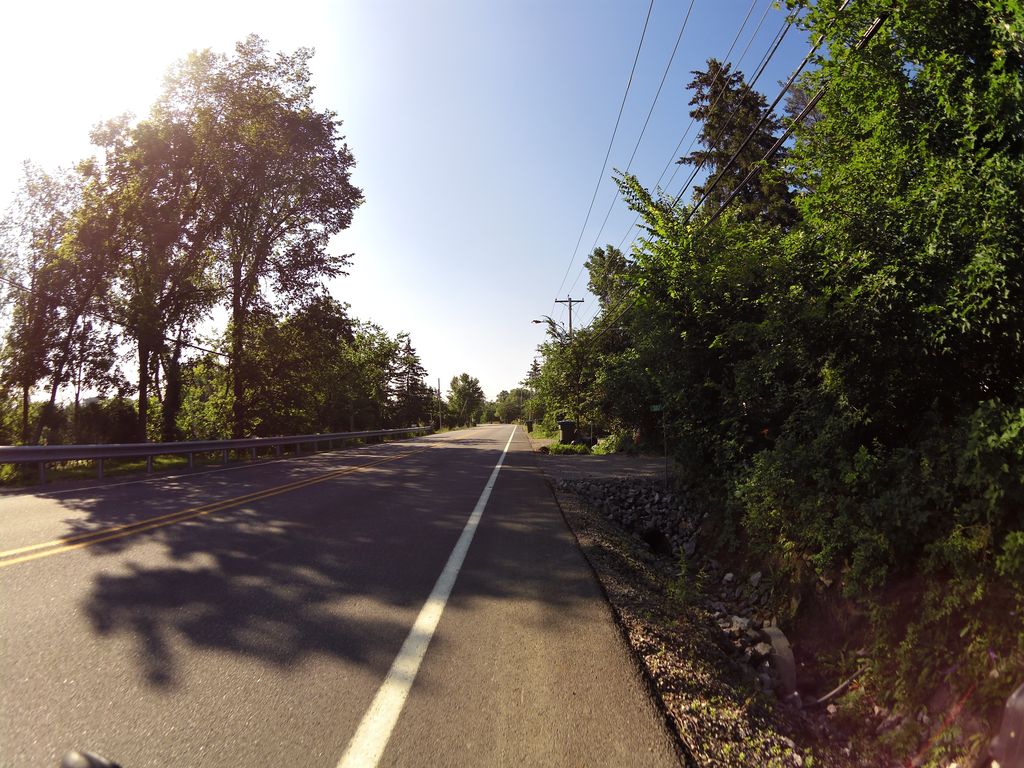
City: ottawa-gatineau